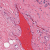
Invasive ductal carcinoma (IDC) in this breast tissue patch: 0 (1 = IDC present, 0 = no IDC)